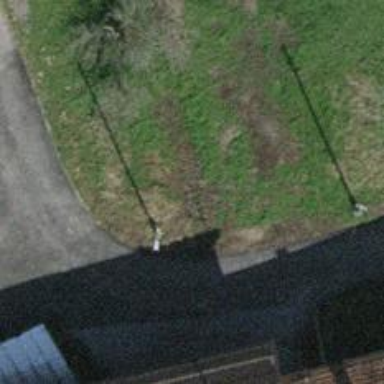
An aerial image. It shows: Minor power line.